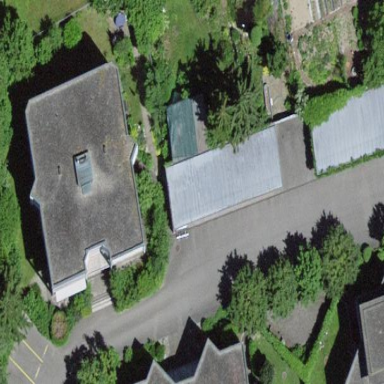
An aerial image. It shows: Flat roof on building.